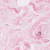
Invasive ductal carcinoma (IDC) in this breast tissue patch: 0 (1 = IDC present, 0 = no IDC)